高一 · 度量几何学
空间四点 $A 、 B 、 C 、 D$ 共面而不共线, 那么这四点中( )
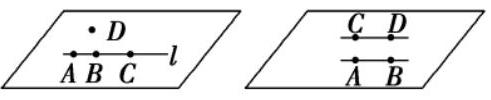
A. 必有三点共线

B. 必有三点不共线

C. 至少有三点共线

D. 不可能有三点共线
答案: B
解析: (1)(2)所示, $\mathrm{A} 、 \mathrm{C} 、 \mathrm{D}$ 均不正确, 只有 B 正确, 如图(1)中 $A 、 B 、 D$ 不共线.

(1)

(2)